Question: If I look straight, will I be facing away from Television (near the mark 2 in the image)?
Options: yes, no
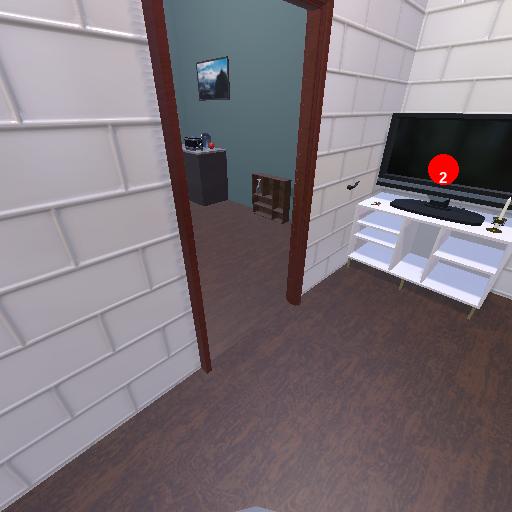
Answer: yes